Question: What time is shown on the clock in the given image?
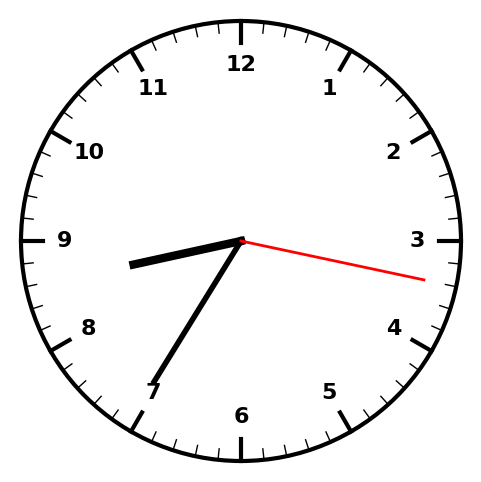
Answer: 08:35:17